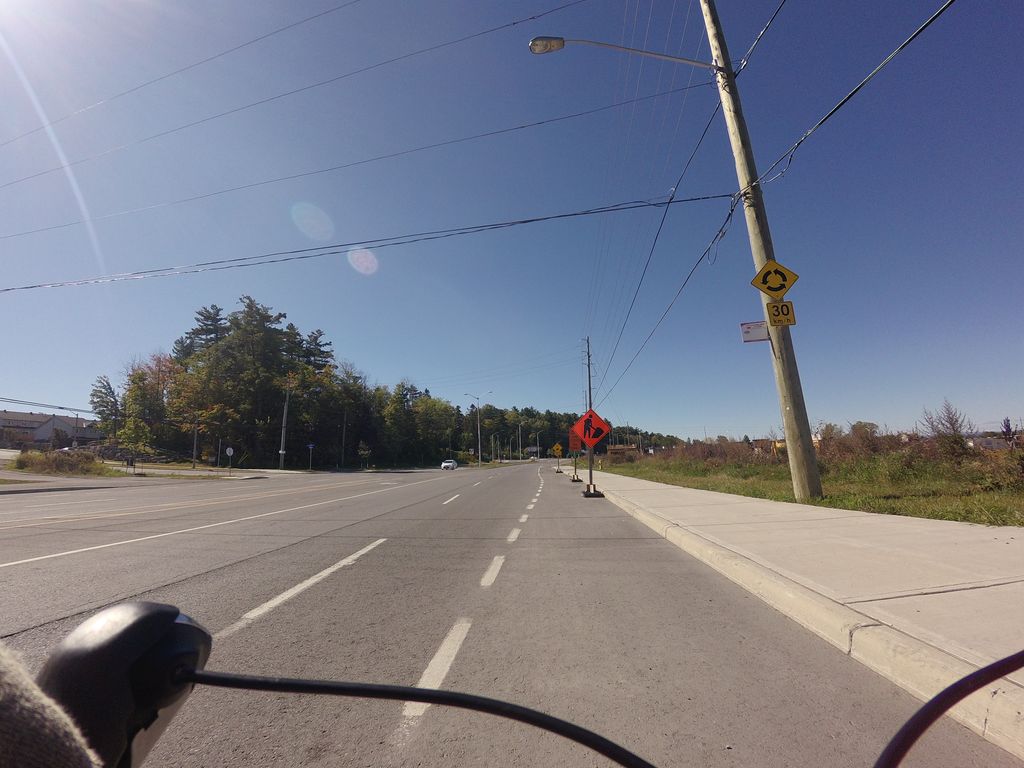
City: ottawa-gatineau